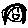
Label: smiley face